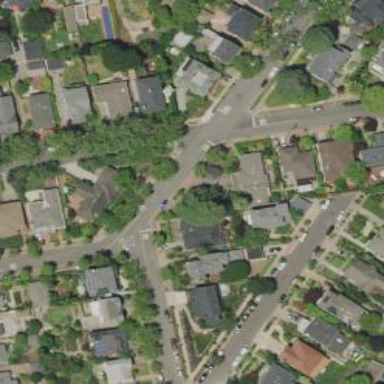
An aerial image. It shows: Residential road with separate sidewalk.